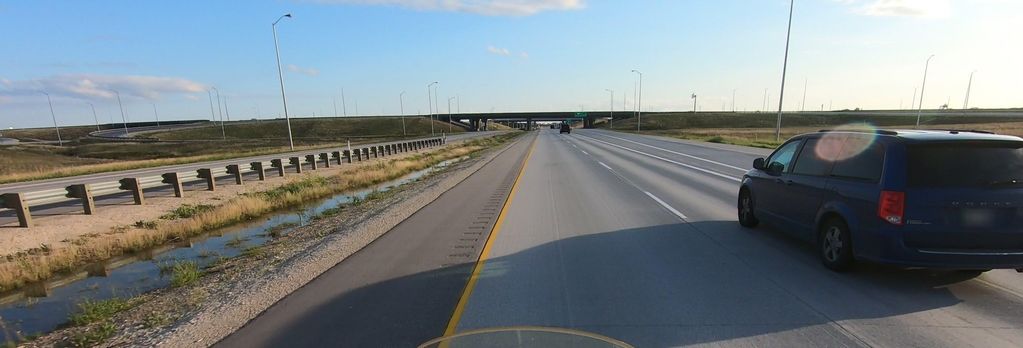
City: winnipeg